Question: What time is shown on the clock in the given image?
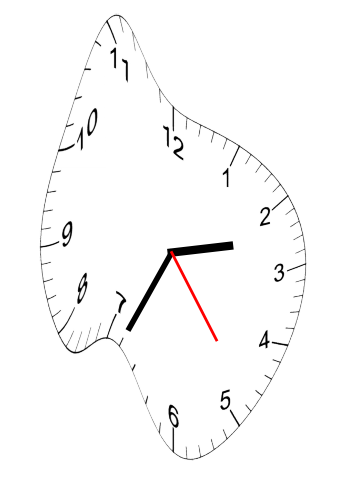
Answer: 02:34:24